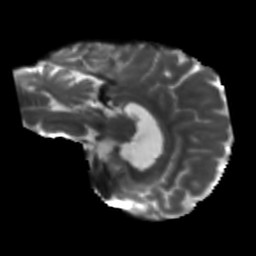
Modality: T2w
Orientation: sagittal
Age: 51
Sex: female
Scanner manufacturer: siemens
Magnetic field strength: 3 T
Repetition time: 5.47 s
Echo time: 0.0854 s